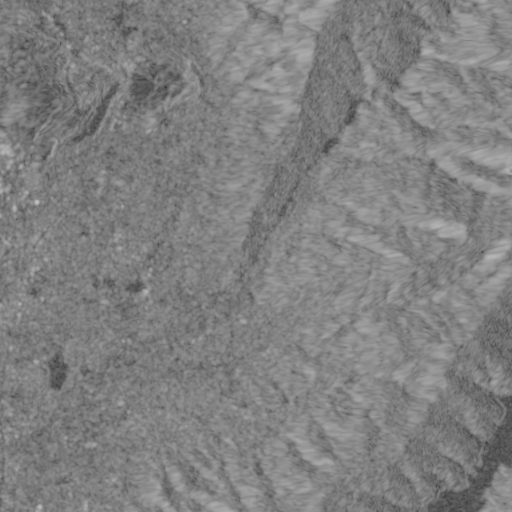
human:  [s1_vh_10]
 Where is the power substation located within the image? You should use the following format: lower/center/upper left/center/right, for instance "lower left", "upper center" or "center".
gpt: The power substation is located in the lower left of the image.
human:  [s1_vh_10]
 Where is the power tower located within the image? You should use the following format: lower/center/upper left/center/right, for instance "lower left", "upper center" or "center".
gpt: The power tower is located in the lower left of the image.
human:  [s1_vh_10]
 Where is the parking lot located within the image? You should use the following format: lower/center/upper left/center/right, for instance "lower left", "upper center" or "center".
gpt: There is no parking lot in the image.

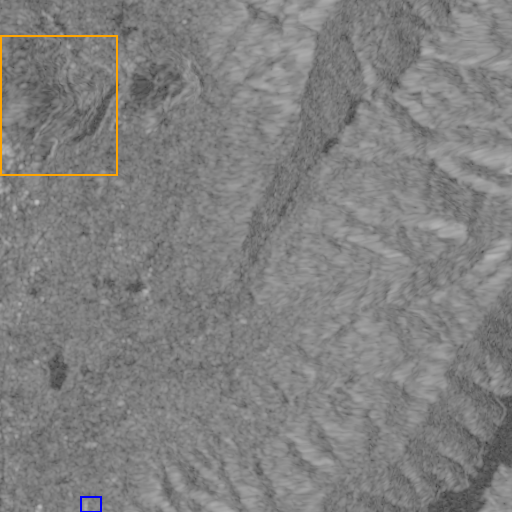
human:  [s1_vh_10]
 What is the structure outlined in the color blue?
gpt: The structure outlined in blue is a power substation.
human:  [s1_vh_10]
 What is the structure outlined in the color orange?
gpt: The structure outlined in orange is a quarry.
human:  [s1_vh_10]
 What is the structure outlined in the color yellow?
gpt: There is no yellow outline.